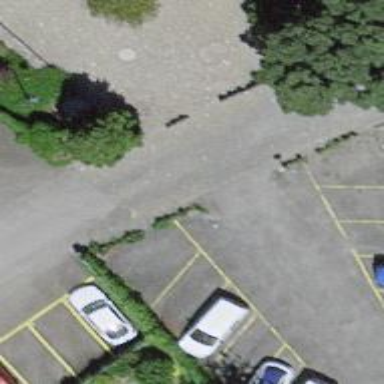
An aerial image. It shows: Bollard.